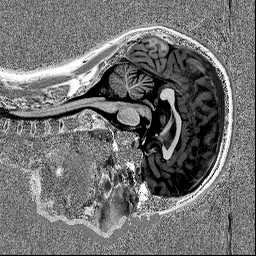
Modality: UNIT1
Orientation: sagittal
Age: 19
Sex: female
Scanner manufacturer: siemens
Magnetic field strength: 3 T
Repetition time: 5 s
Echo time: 0.00298 s